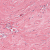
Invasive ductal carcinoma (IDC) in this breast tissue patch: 0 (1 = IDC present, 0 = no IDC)